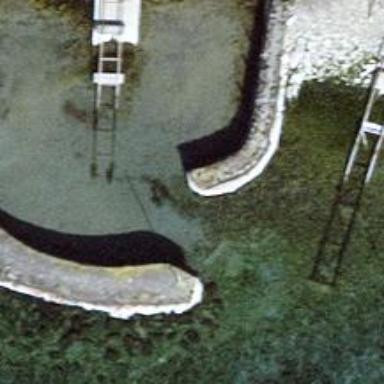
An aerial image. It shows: Man-made pier.